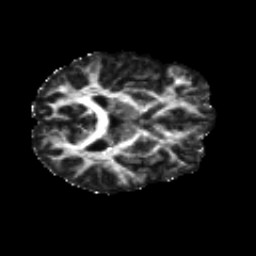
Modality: FA
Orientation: axial
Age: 28
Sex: male
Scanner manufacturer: siemens
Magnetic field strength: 3 T
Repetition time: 8.8 s
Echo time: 0.085 s